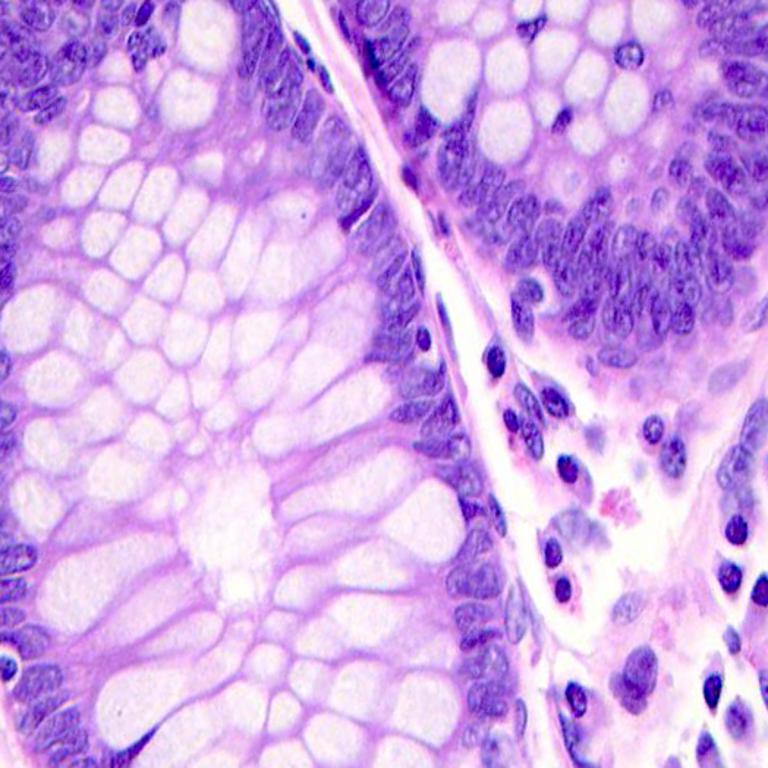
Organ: colon
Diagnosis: benign